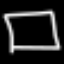
Label: square